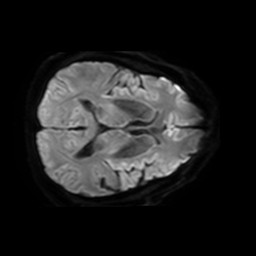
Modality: TRACE
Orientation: axial
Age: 61
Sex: male
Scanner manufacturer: philips
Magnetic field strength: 3 T
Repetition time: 3.586 s
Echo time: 0.076 s